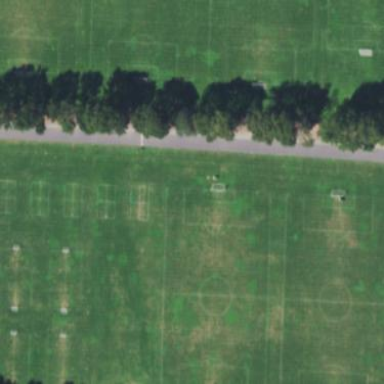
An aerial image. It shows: Soccer pitch for leisure land activities.